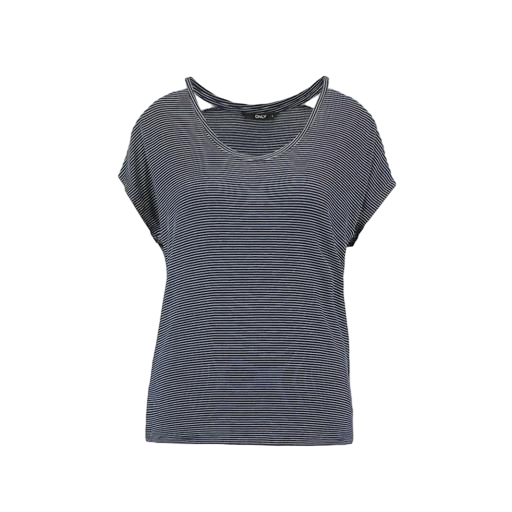
blue printed contrast t-shirt only macy, short-sleeve top only macy, blue plus size printed t-shirt only macy, white background